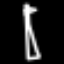
Label: pencil